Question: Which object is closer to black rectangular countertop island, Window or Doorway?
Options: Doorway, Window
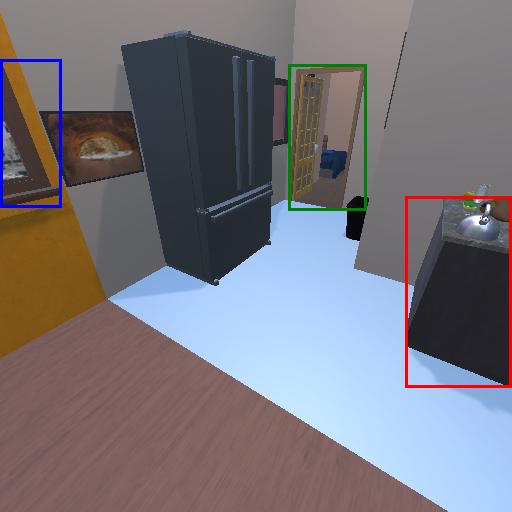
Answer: Doorway